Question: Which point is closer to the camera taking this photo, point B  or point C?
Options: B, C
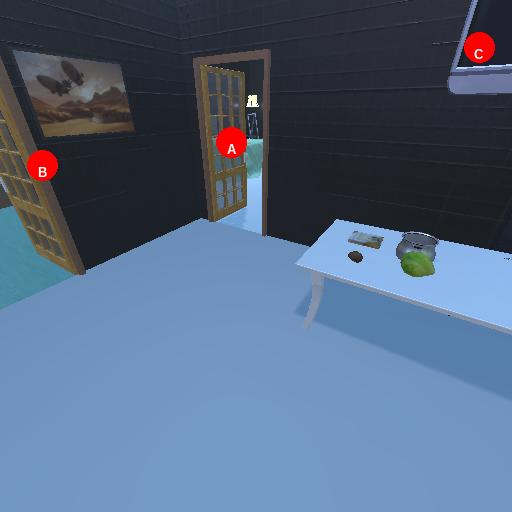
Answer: B